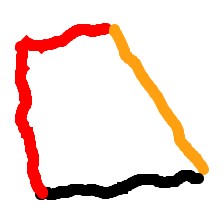
Shape: trapezoid